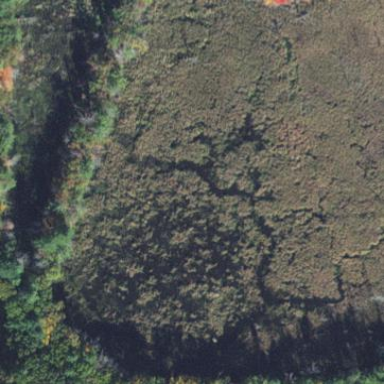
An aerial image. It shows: Deep swamp wetland with flowing stream of water.